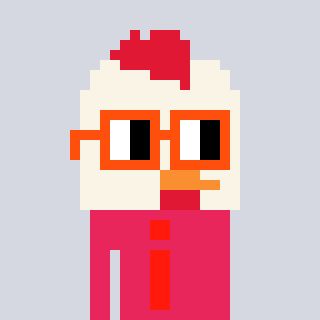
a pixel art character with square orange glasses, a chicken-shaped head and a redpinkish-colored body on a cool background